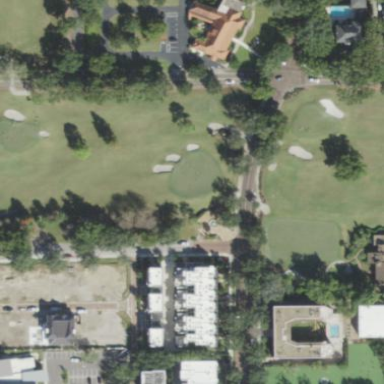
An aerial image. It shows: Scenic golf fairway.